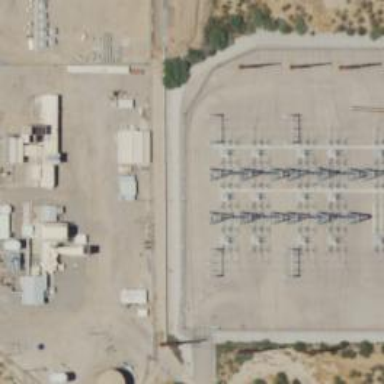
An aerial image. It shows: Switch for power supply.